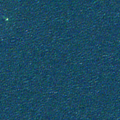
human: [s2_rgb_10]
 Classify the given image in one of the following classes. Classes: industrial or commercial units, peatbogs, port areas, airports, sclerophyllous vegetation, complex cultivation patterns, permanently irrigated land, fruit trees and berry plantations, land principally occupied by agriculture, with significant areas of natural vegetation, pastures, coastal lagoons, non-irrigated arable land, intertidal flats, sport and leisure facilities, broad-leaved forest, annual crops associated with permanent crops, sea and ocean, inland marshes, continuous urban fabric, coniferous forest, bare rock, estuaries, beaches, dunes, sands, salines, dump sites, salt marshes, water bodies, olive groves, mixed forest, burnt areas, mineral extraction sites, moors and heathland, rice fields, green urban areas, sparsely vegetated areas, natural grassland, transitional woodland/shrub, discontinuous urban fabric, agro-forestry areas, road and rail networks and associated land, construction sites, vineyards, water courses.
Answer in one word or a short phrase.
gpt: sea and ocean